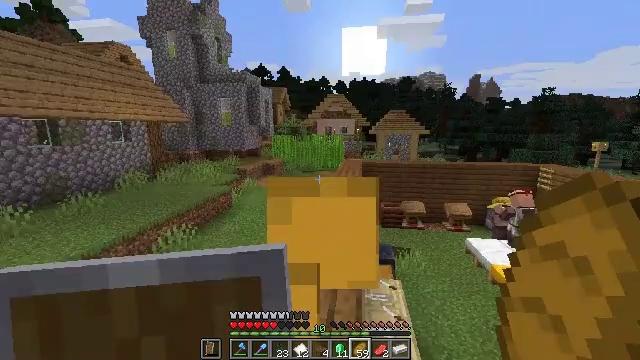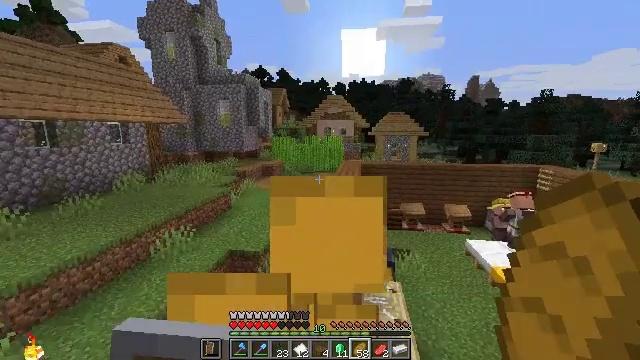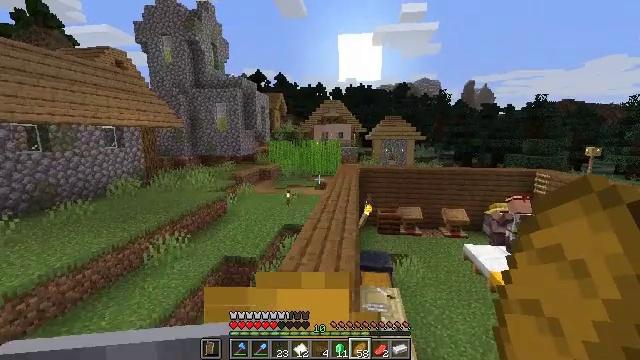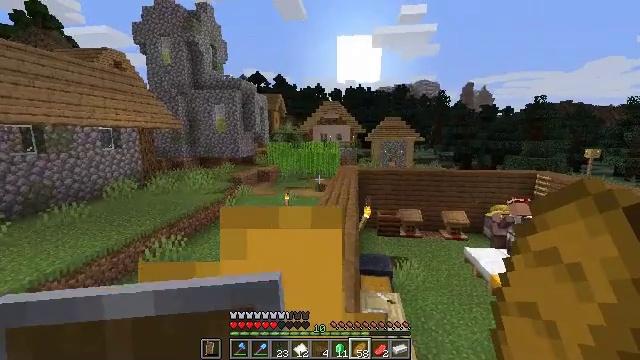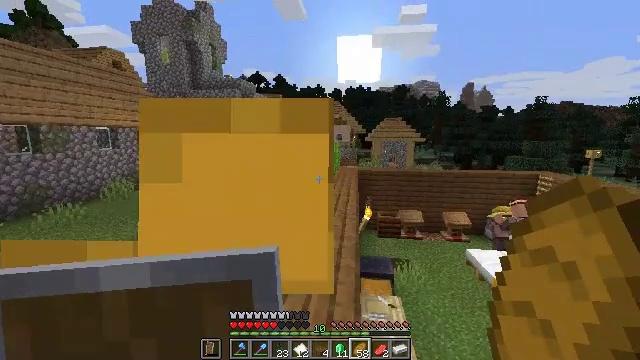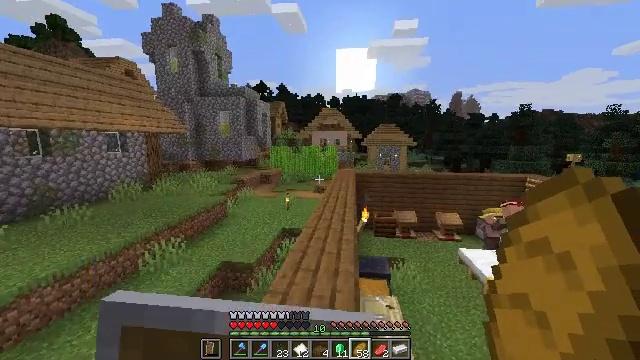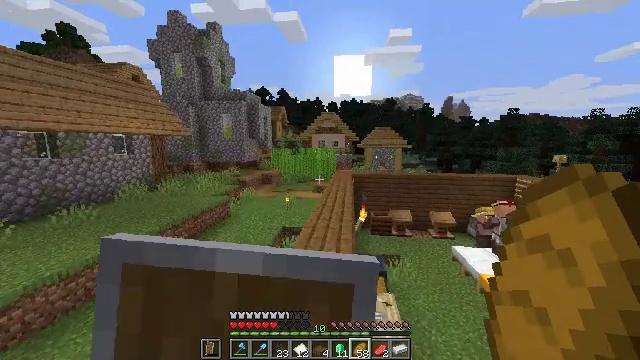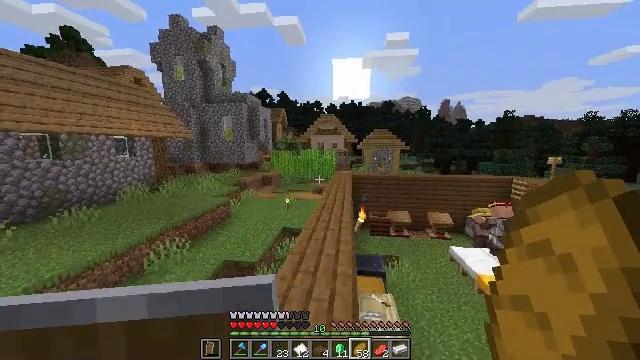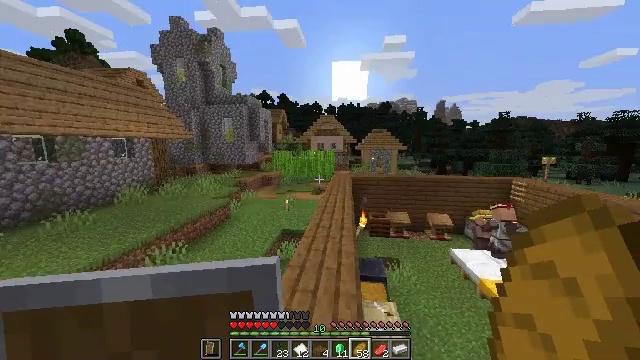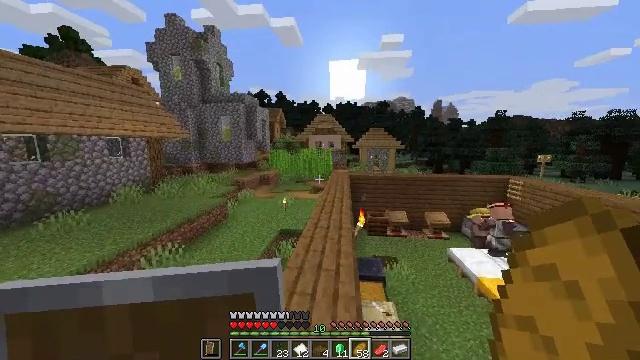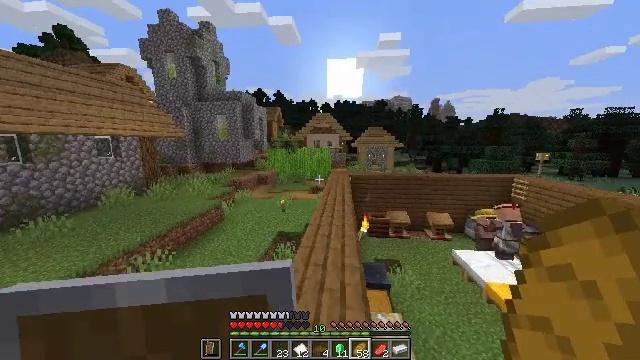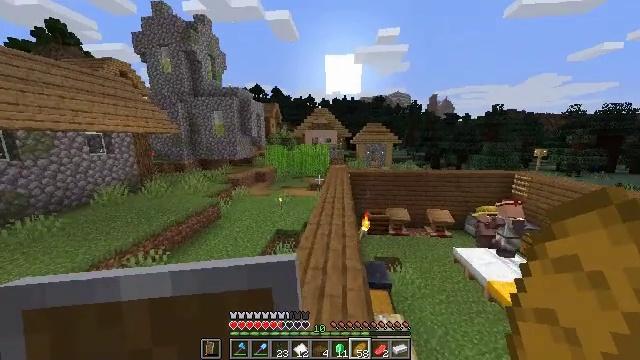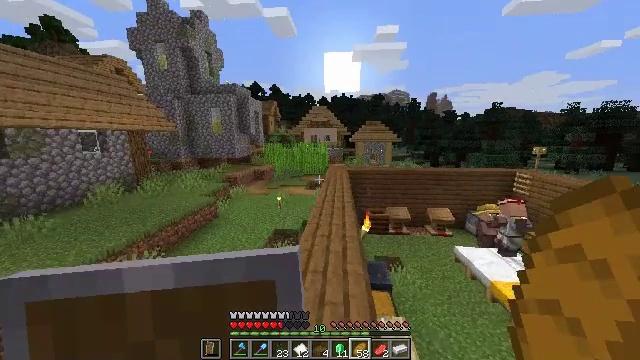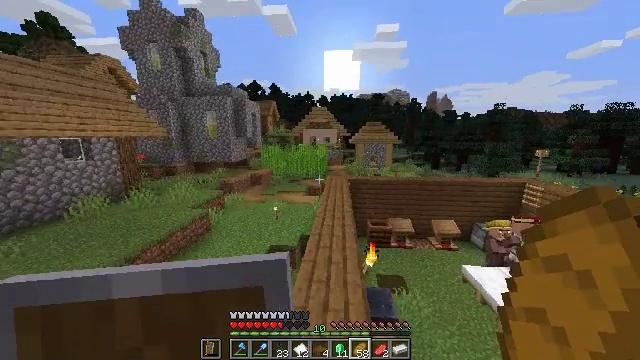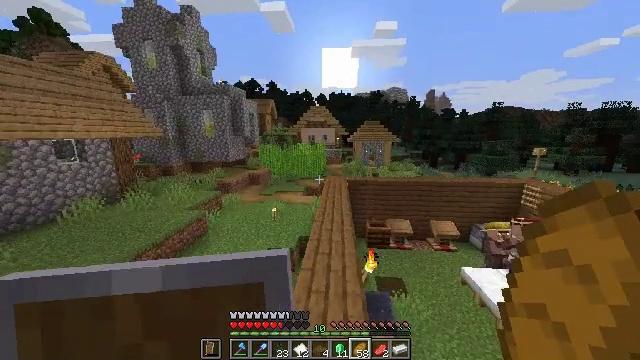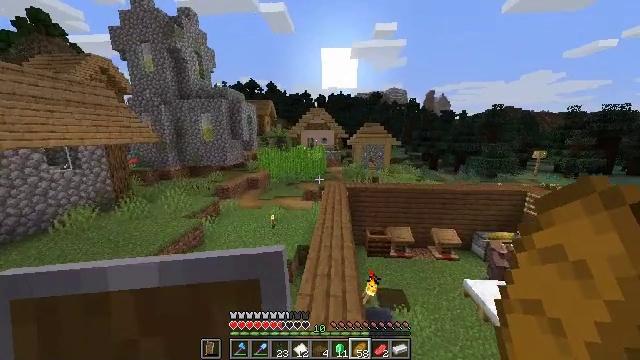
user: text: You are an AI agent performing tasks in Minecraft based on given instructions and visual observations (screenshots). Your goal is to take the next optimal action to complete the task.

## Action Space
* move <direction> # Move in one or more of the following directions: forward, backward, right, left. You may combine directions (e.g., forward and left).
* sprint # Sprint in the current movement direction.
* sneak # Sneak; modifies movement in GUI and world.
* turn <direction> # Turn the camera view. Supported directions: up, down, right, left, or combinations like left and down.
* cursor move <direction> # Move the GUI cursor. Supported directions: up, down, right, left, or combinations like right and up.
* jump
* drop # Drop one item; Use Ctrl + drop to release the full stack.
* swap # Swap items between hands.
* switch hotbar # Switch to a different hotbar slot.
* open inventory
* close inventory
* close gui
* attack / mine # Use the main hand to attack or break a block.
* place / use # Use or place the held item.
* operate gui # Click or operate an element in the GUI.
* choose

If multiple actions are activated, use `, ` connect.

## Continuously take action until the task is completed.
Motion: motion action
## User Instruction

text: Mine the spruce log from the forest.
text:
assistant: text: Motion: move forward, use / place
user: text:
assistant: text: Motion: move forward, use / place
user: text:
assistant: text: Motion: move forward, use / place
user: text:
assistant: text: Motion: move forward, sprint, use / place
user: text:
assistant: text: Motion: move forward, sprint, use / place
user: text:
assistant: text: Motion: move forward, sprint, use / place
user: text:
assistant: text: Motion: move forward, sprint
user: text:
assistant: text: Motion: move forward, sprint
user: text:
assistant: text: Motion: move forward, sprint
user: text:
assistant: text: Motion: move forward, sprint
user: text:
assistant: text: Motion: move forward, sprint, turn down
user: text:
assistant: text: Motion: move forward, sprint
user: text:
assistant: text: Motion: move forward, sprint, jump
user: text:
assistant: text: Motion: move forward, sprint, jump
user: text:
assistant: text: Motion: move forward, sprint, jump
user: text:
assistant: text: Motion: move forward, sprint, jump
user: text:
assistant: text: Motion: move forward, sprint, turn down, jump
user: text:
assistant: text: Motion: move forward, sprint, jump
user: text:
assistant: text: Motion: move forward, sprint, jump
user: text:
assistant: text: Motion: move forward, sprint, jump
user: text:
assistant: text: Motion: move forward, sprint, jump
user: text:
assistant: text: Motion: move forward, sprint, jump
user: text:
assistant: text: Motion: move forward, sprint, jump
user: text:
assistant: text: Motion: move forward, sprint, jump
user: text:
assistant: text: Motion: move forward, sprint, turn down, jump
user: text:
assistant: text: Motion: move forward, sprint, jump
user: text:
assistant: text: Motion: move forward, sprint, jump
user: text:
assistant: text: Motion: move forward, sprint, jump
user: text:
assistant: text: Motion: move forward, sprint, jump
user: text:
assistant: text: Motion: move forward, sprint, jump